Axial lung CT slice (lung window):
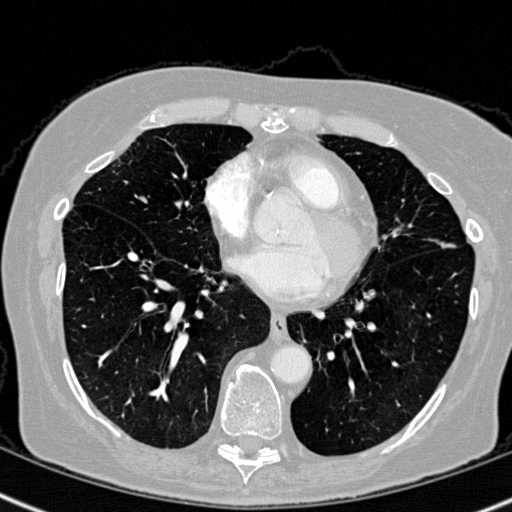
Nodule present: no